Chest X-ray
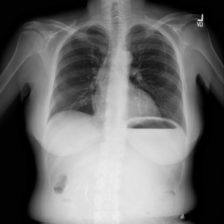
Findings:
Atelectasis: negative
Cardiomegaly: negative
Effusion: negative
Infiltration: negative
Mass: negative
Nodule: negative
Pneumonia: negative
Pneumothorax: negative
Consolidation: negative
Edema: negative
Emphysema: negative
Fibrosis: negative
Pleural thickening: negative
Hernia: negative